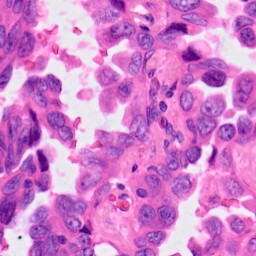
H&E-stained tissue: Lung